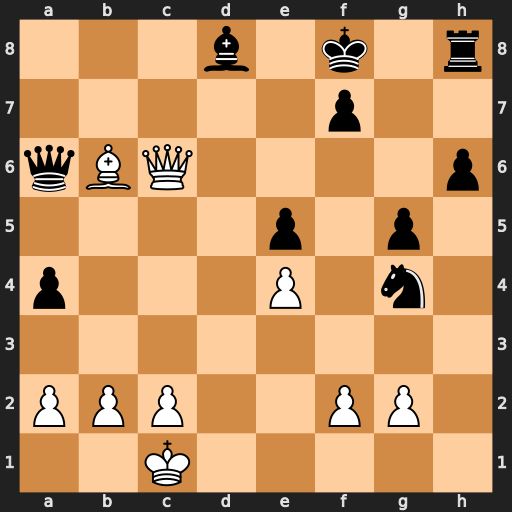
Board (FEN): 3b1k1r/5p2/qBQ4p/4p1p1/p3P1n1/8/PPP2PP1/2K5
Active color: w
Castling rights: -
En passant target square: -
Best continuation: Bc5+ Kg7 Qxa6